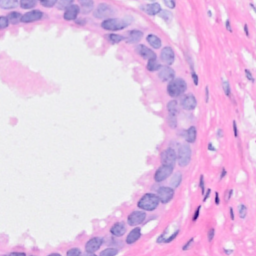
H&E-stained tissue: Breast